Question: Here is the screenshot of what I want. -->
According to the screenshot, I'd like to make this kind of custom wall post which shows a custom verb like 'check-in', 'watched', 'listened to', etc.
Moreover, I'd like to customize the style of the content and message e.g. '30 others watched xxx on myApp'.
Another thing is making the app icon besides Like link at the bottom.
---
Currently, I've already taught myself about Graph API and Open Graph. I'm able create an app to post to wall and able to publish action by using opengraph.
But! Graph API and OpenGraph (I used) has never produced this kind of the post like the screenshot. I've already tried OpenGraph but it just keep publishing actions on activity feed .
Can graph API or OpenGraph produce this kind of wall post?
If yes, how should I modified the request of the API?
If not, which API I have to learn to produce this kind of wall post?
Thanks,
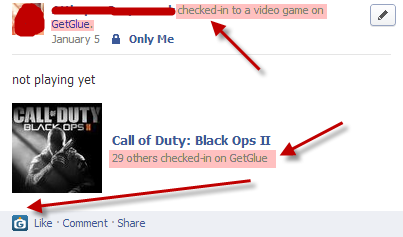
Answer: Facebook lets you add one custom action to a post. Here's an example:
'''
$attachment = array
(
'access_token'=>$facebook->getAccessToken(),
'message' => 'I've been testing my IQ!',
'name' => 'IC-YOUR-IQ',
'caption' => 'This is my result:',
'link' => 'http://apps.facebook.com/icyouriq/',
'actions' => array('name'=>'Sweet FA','link'=>'http://www.facebookanswers.co.uk'),
'description' => $cmsg,
'picture' => 'http://www.facebookanswers.co.uk/img/misc/iq.jpg'
);
'''
The key field is the "actions" field. This expects an array consisting of two elements; "name" and "link".
You might be tempted to try adding more elements to that array, but it doesn't work. You can only have one custom action.
I blogged about it here, if you want to read up some more on it: <URL>